Field crop: maize
Growth stage: 2
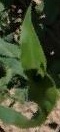
Species: maize